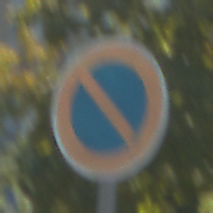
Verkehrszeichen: EingeschraenktesHalteverbot
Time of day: Midday
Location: Outdoor (Urban)
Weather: Clear
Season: NotSpecified
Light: Natural